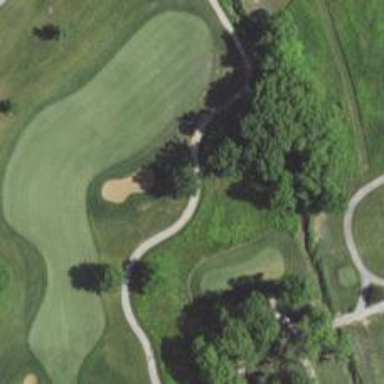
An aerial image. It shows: Path for both roads and golfers.